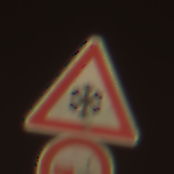
Verkehrszeichen: SchneeOderEisglaette
Zusatzzeichen unten: VerbotUeberholenEinspurigeFahrzeuge
Umgebung: Outdoor, Suburban
Tageszeit: MorningAfternoon
Wetter: Clear
Licht: Natural
Jahreszeit: NotSpecified
Kontrast: HighContrast